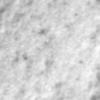
Label: no_change